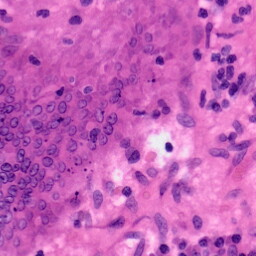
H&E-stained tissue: Colon